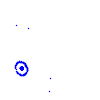
Particle: electron